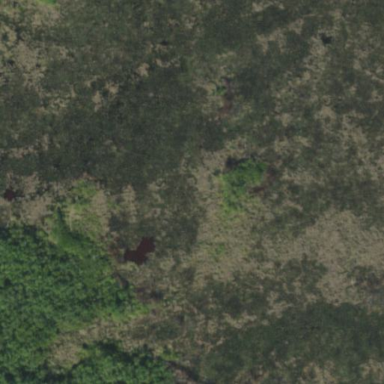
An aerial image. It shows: Beautiful wet meadow natural wetland.